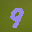
Label: 9